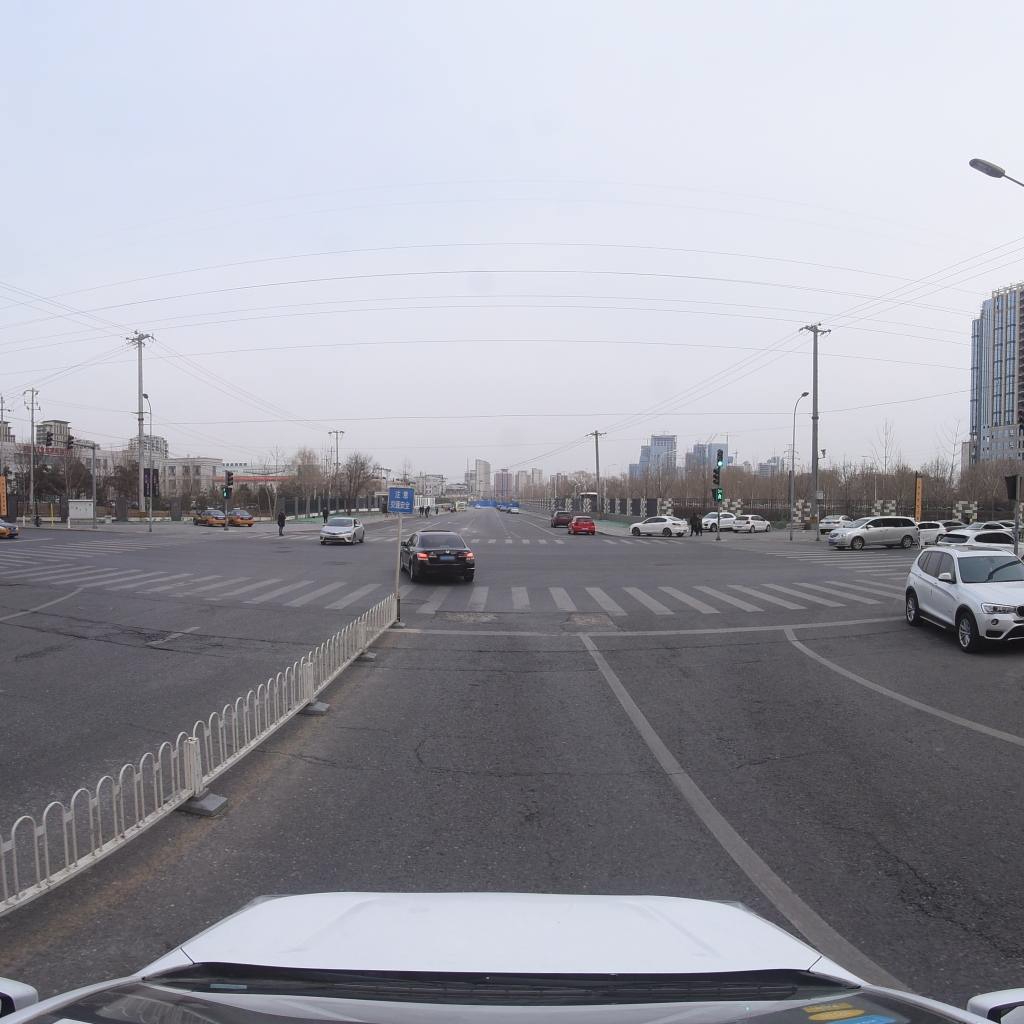
Region: Fengtai
Road damage annotations: manhole cover, alligator crack, transverse crack, transverse crack, manhole cover, longitudinal crack, transverse crack, transverse crack, longitudinal crack, transverse crack, transverse crack, pothole, pothole